Field crop: tomato
Growth stage: 1
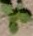
Species: solanum